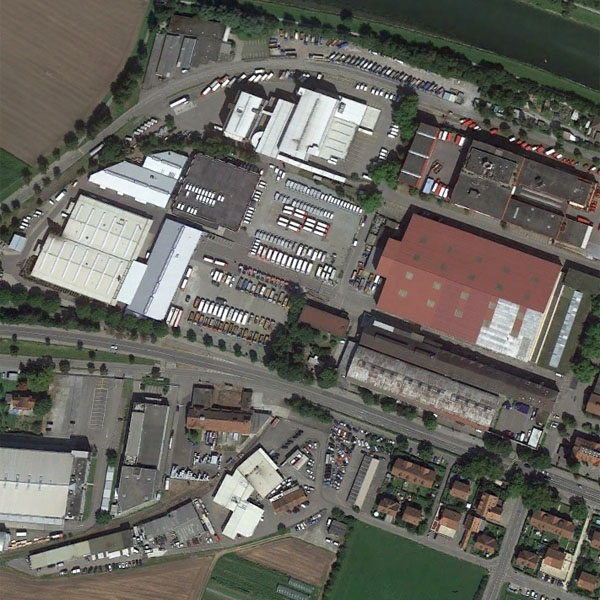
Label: Industrial